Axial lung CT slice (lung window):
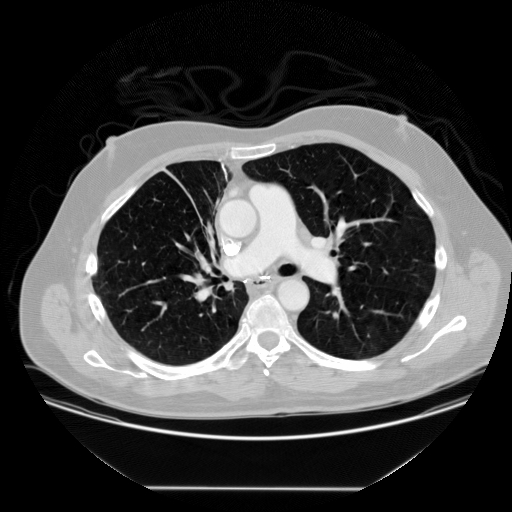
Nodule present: no